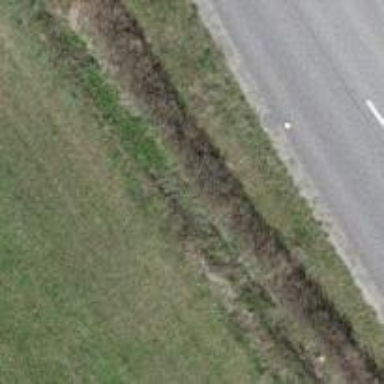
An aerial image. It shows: Ditch in the surroundings.